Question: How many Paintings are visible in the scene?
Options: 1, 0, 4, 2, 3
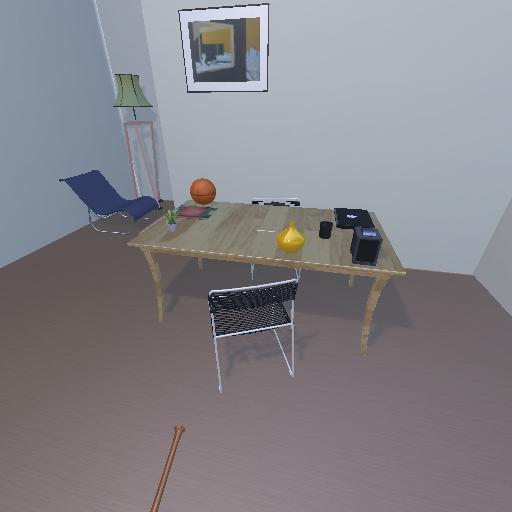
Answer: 1